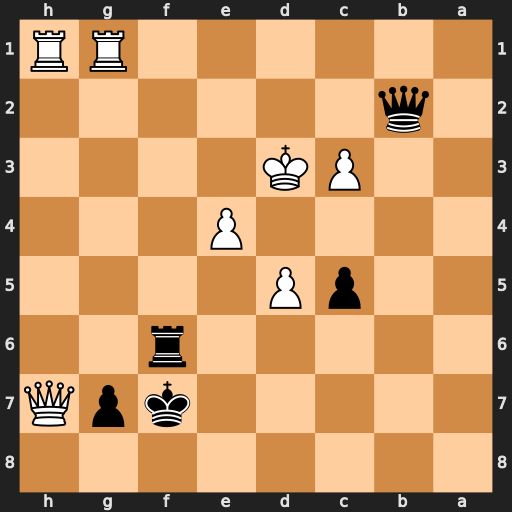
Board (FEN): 8/5kpQ/5r2/2pP4/4P3/2PK4/1q6/6RR
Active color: b
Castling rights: -
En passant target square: -
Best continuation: Rf3+ Kc4 Rxc3#